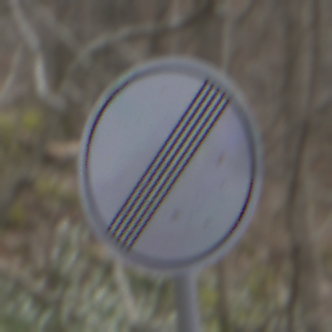
Verkehrszeichen: EndeSaemtlicherBegrenzungen
Umgebung: Outdoor, Nature
Tageszeit: MorningAfternoon
Wetter: PartlyCloudy
Licht: Natural
Jahreszeit: NotSpecified
Kontrast: LowContrast